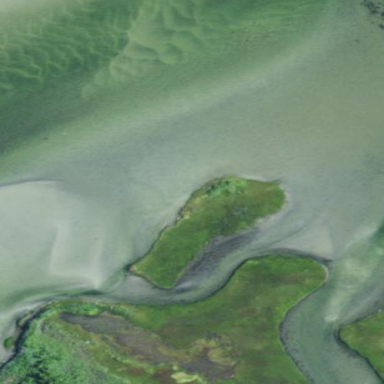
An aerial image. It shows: Islet located along the natural coastline.